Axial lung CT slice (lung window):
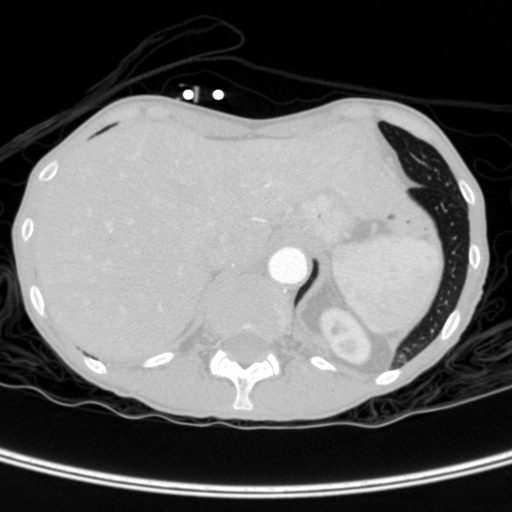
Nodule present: no